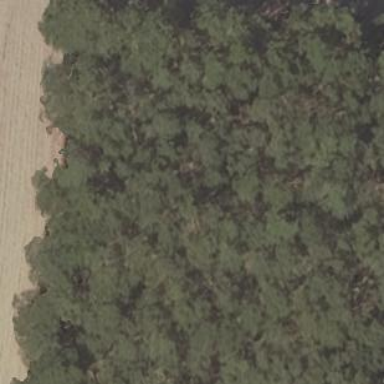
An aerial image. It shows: Forest dominated by needle-leaved trees.